Question: I have some titles layouts in my css file, like h1 and h2. Sometimes I need a simple title like: '<h1>Most readed</h1>' and some times I need to add an image to the begining of the title like: . How can I do this using a class, like '<h1 class="with_image_1">'?
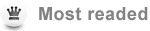
Answer: The best way of doing this would be to set the image as the 'background-image' and add padding to move the text out of the way, so assuming your image is 50 px wide:
'''
.with_image_1 {
background: url("/path/to/image.png") left no-repeat transparent;
padding-left: 50px;
}
'''
You can then mess with the padding and the image placement to get everything lined up nicely